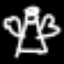
Label: angel